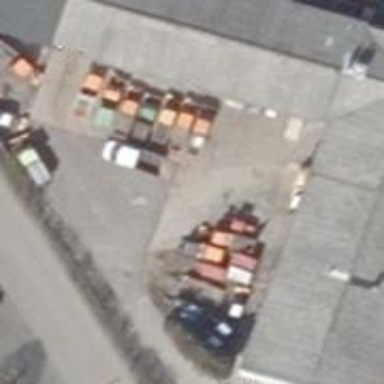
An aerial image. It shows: Industrial building.